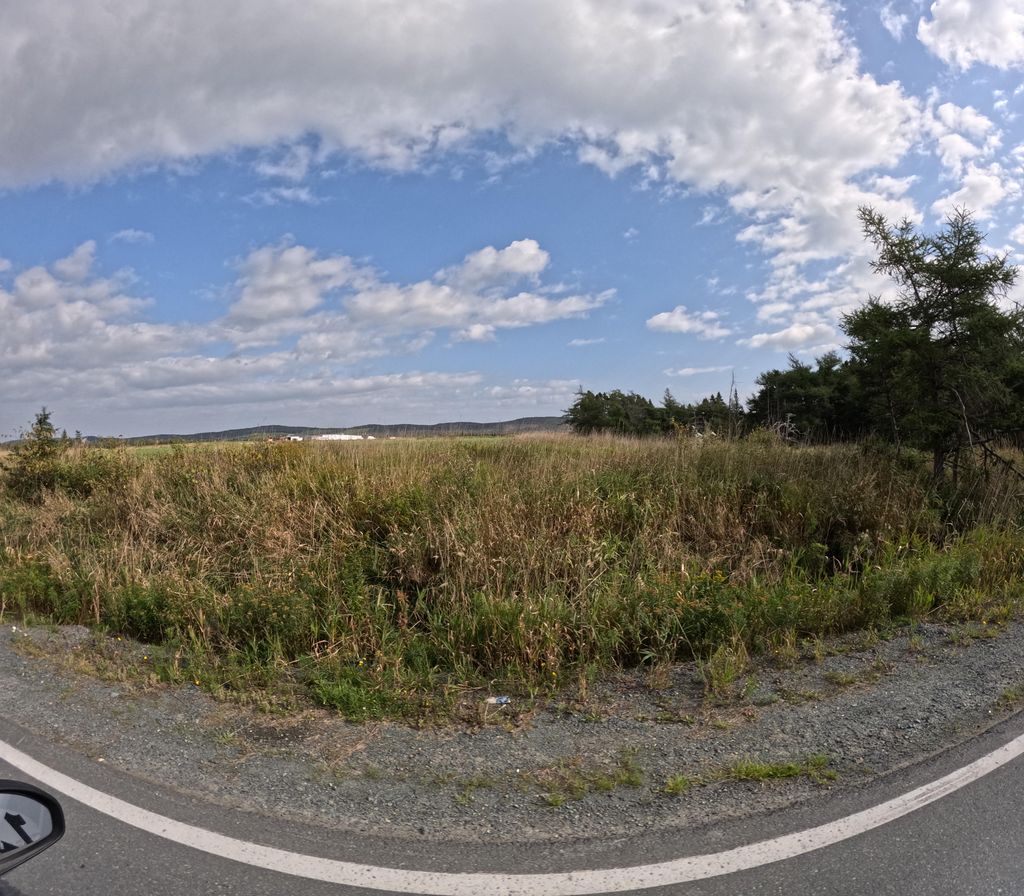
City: st_johns